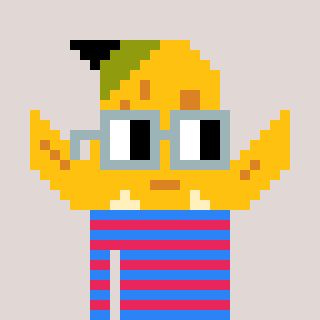
a pixel art character with square dark gray glasses, a banana-shaped head and a redpinkish-colored body on a warm background